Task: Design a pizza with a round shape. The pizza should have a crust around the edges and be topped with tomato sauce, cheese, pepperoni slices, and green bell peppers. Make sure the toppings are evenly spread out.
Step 57:
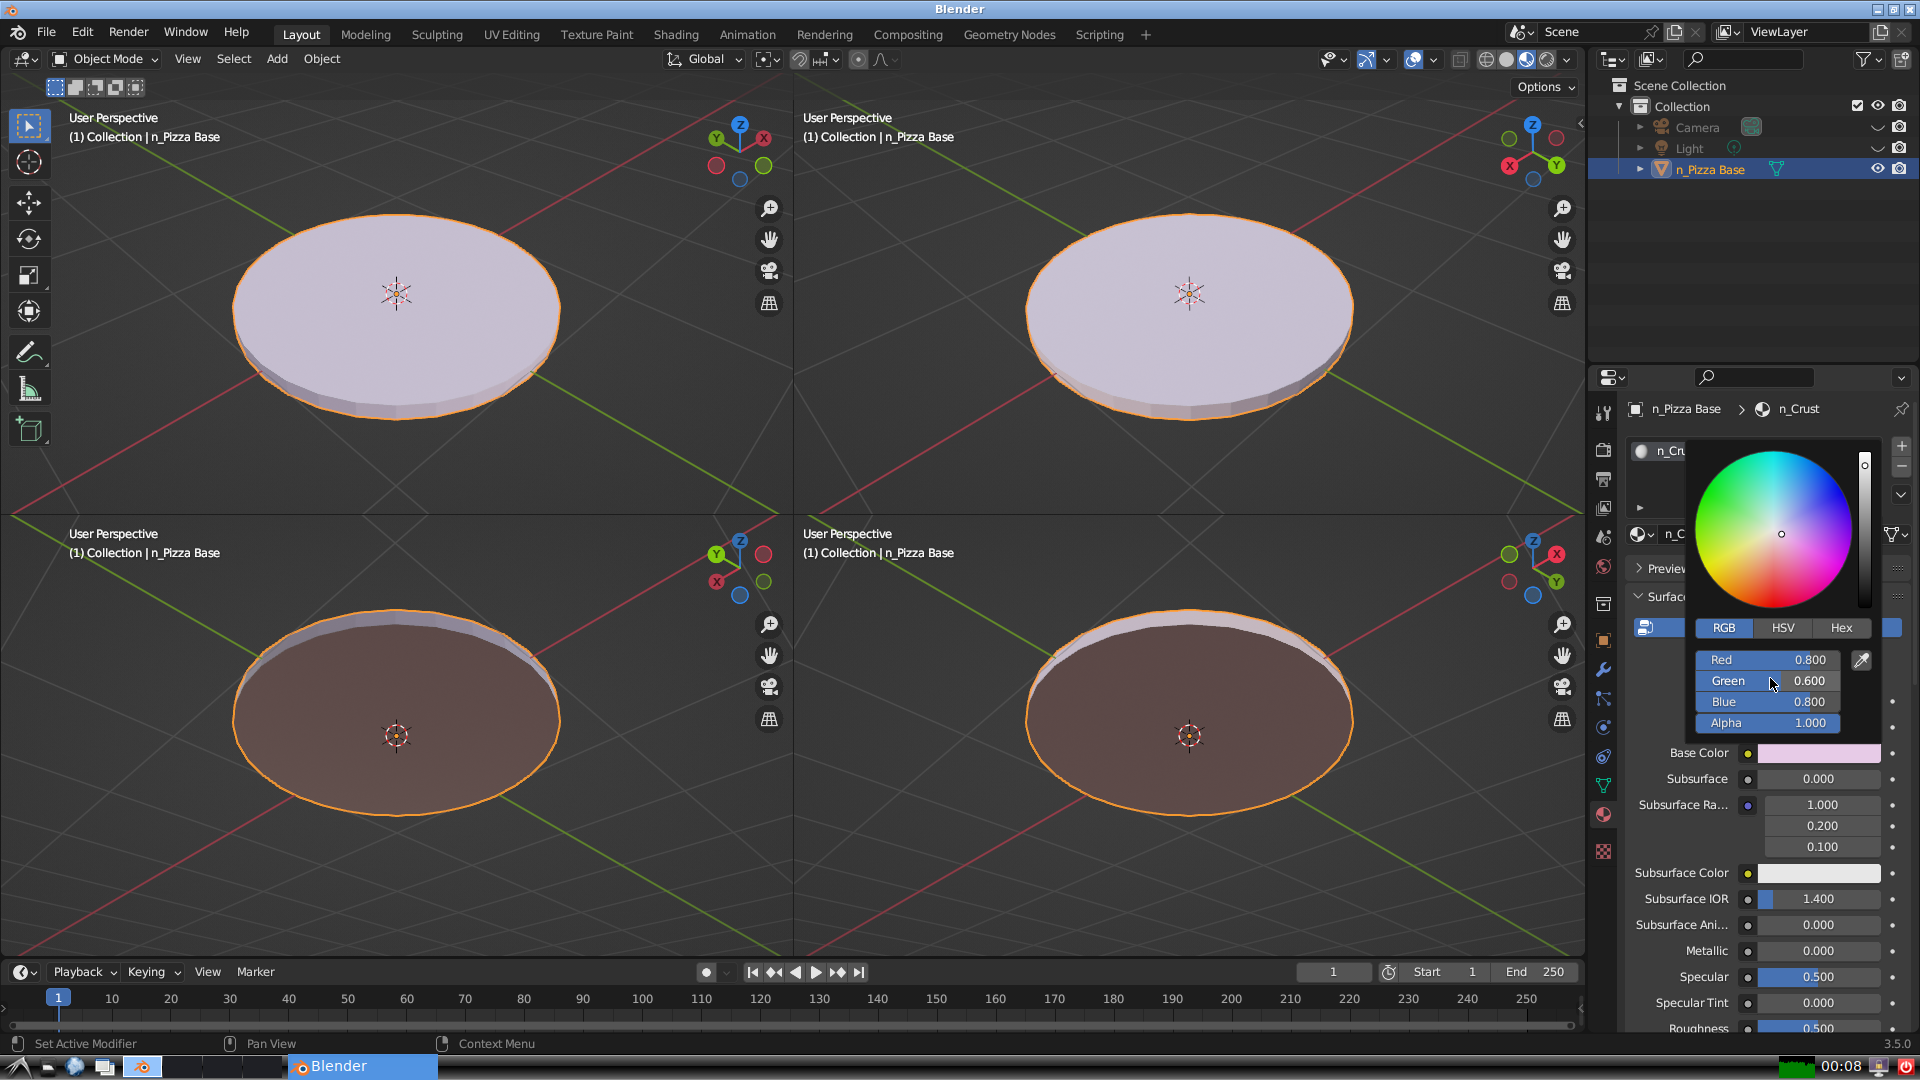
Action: {"mouse_move": [1770, 699]}